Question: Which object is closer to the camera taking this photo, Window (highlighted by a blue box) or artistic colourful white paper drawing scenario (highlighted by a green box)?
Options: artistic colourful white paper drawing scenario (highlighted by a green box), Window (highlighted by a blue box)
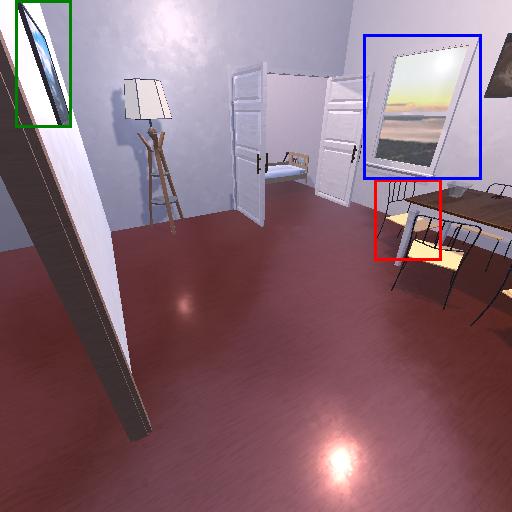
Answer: artistic colourful white paper drawing scenario (highlighted by a green box)